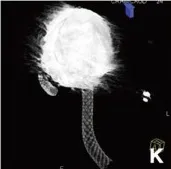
Stage 1. Dyna-CT volume imaging showing the PED was fully deployed.
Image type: radiology (ct)